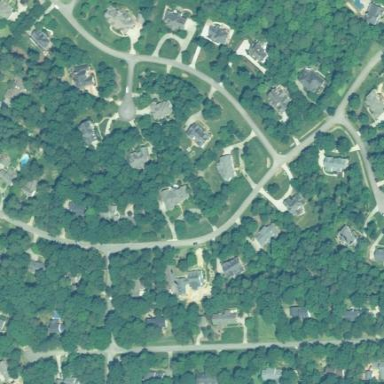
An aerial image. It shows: Residential area within neighborhood.